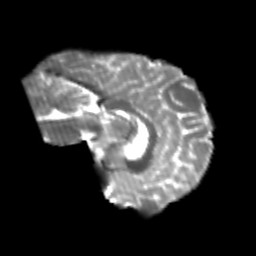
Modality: T2w
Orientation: sagittal
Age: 26
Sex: female
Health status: healthy
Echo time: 0.074 s